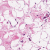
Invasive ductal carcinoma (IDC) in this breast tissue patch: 0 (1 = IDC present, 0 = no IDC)